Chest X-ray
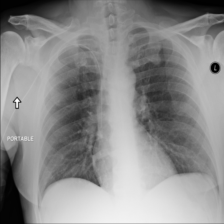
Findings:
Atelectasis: negative
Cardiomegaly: negative
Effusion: negative
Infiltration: negative
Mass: negative
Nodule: negative
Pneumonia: negative
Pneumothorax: negative
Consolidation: negative
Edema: negative
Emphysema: negative
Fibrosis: negative
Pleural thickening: negative
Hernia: negative